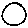
Label: circle